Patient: sex M, age 67
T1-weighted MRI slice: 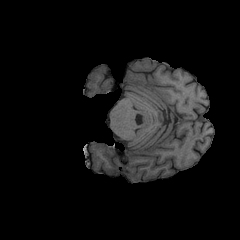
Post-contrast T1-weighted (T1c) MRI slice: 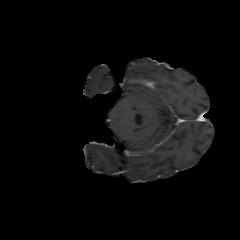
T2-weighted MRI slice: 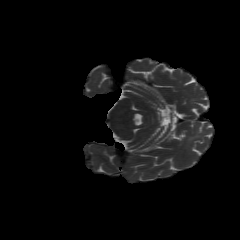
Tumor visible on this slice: no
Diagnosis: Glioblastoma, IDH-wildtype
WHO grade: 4